The image is a wavelet scalogram (time versus scale/frequency) of a rolling-element bearing's vibration signal. What is the most likely bearing condition (normal, inner_race, outer_race, ball)?
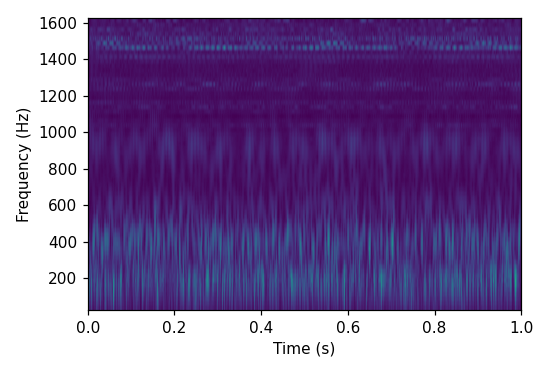
Answer: ball